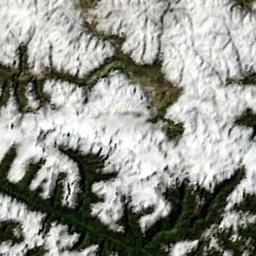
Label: snowberg